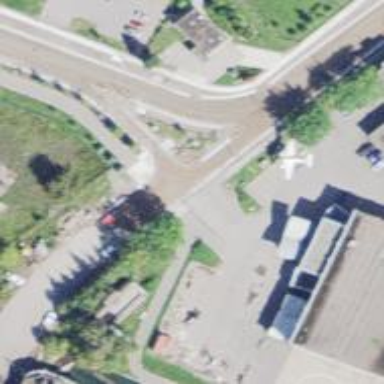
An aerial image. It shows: Asphalt road with secondary link designation.